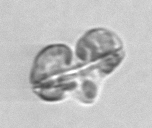
Label: Karenia